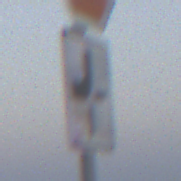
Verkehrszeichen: VerlaufVorfahrtsstrasse2
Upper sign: Stop
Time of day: SunriseSunset
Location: Outdoor (Suburban)
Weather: Clear
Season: NotSpecified
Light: Natural